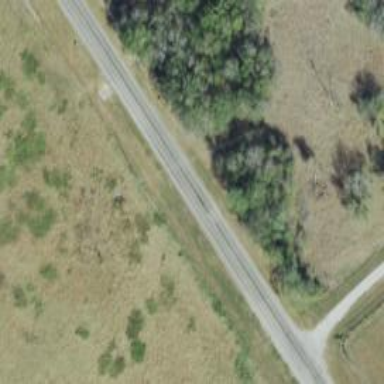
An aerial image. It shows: Secondary road.